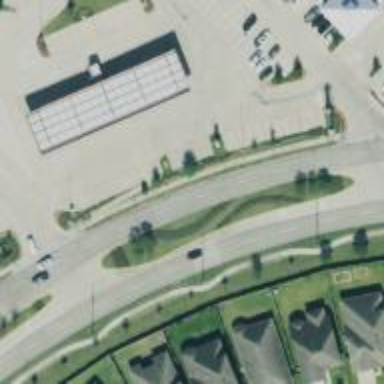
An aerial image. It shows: Secondary road.